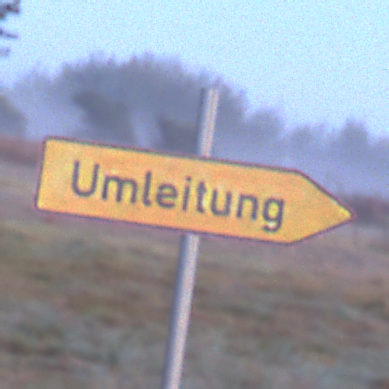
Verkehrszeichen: UmleitungswegweiserRechtsweisend
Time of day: SunriseSunset
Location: Outdoor (Nature)
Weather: Clear
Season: NotSpecified
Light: Natural